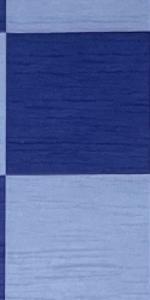
Label: Empty